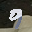
Label: 9